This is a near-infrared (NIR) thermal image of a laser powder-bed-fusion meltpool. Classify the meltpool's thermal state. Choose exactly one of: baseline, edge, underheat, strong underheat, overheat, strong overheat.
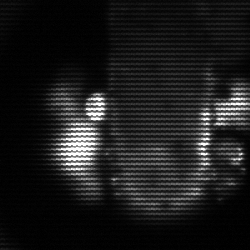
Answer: strong underheat